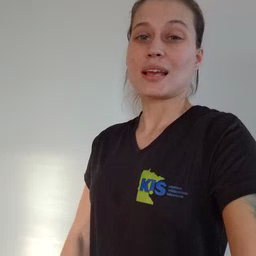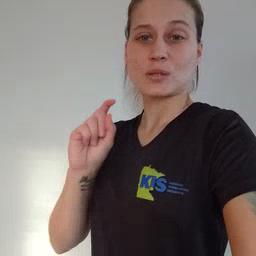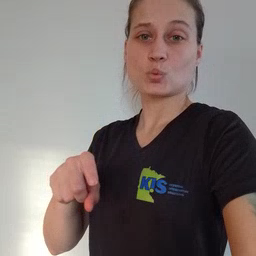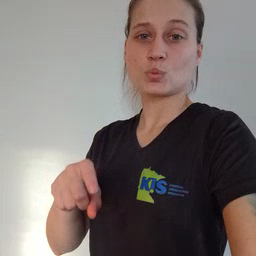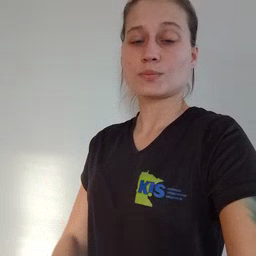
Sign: haveto